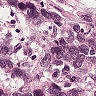
Metastatic tissue present: yes